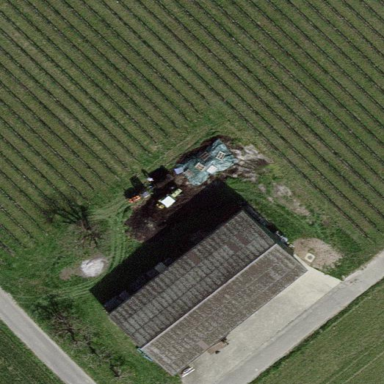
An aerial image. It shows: Farmyard area.